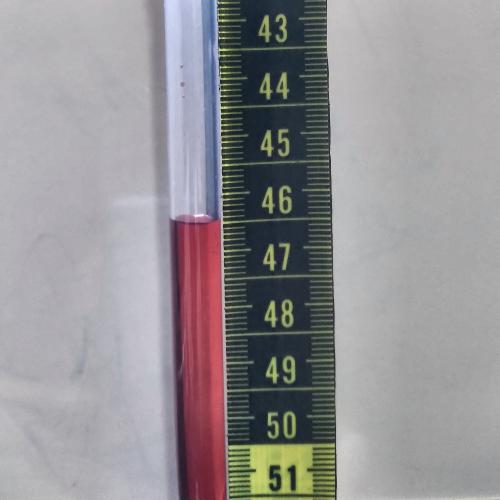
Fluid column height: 46.0 cm